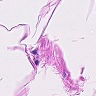
Metastatic tissue present: no